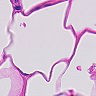
Metastatic tissue present: no